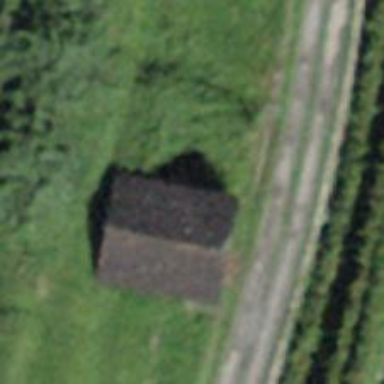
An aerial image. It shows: Cabin.